Question: Say I have the following example of associations in a Rails app:

I'm considering combining the *Posting models under STI. One problem with STI is the potential for many attributes that are only related to one subclass (i.e., a lot of denormalized nil values). This is especially worrisome when your subclasses and going to evolve and grow in the future. I've read a few related posts (such as <URL>, however, as you can see in my example, the potential subclass-specific fields will not necessarily be just attributes, but rather, a lot of 'belongs_to' associations.
My question is, how could I restructure this to use STI from a 'Posting' model for all the common attributes/methods (of which there will be quite a few in my actual app), but keep the unique subclass-specific attributes and 'belongs_to' associations from piling up in the 'Posting' model? Also, the ability to access '@board.postings' and work with those standard methods is important.
For example, I've thought about moving the type-specific attributes to another model:
'''
class CarPosting < Posting
has_one: car_posting_detail
end
class CarPostingDetail < ActiveRecord::Base
belongs_to :car_posting
belongs_to :car_make
belongs_to :car_model
end
'''
Although, this starts to create a lot of joins, I'm not sure I have the has_one/belongs_to declarations in the right direction, and you have to start chaining calls (e.g., '@posting.car_posting_detail.car_make').
Are there other design patterns you have seen for accomplishing this?
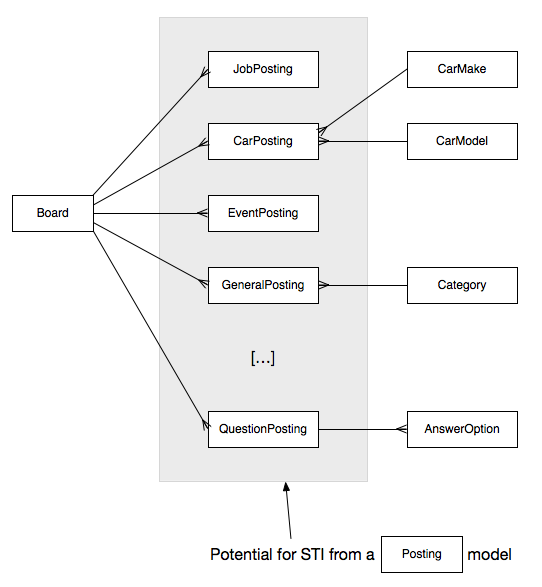
Answer: You could use polymorphic associations for this.
'''
Post model belongs_to :postable, :polymorphic => true
'''
car, event and all the other "postable" classes would have this relationship
'''
has_many :posts, as: :postable
'''
Post would hold the postable_id and postable_type
More info here
<URL>